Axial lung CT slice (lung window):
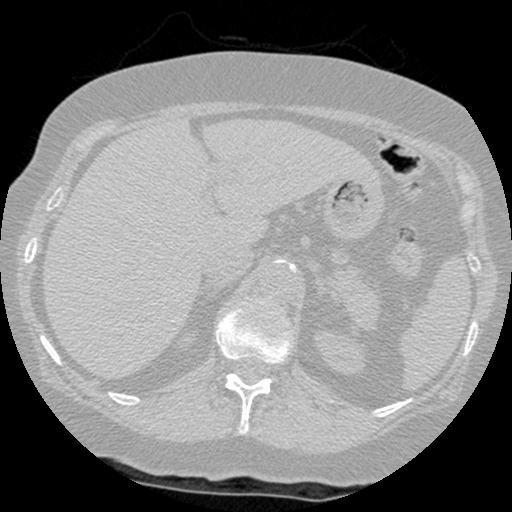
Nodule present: no